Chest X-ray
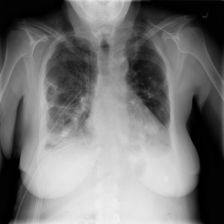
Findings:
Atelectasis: negative
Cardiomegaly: negative
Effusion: negative
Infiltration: positive
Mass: negative
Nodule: positive
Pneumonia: negative
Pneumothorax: negative
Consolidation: negative
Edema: negative
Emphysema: negative
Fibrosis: negative
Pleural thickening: negative
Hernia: negative